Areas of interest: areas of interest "Shenzhen Sports Center"
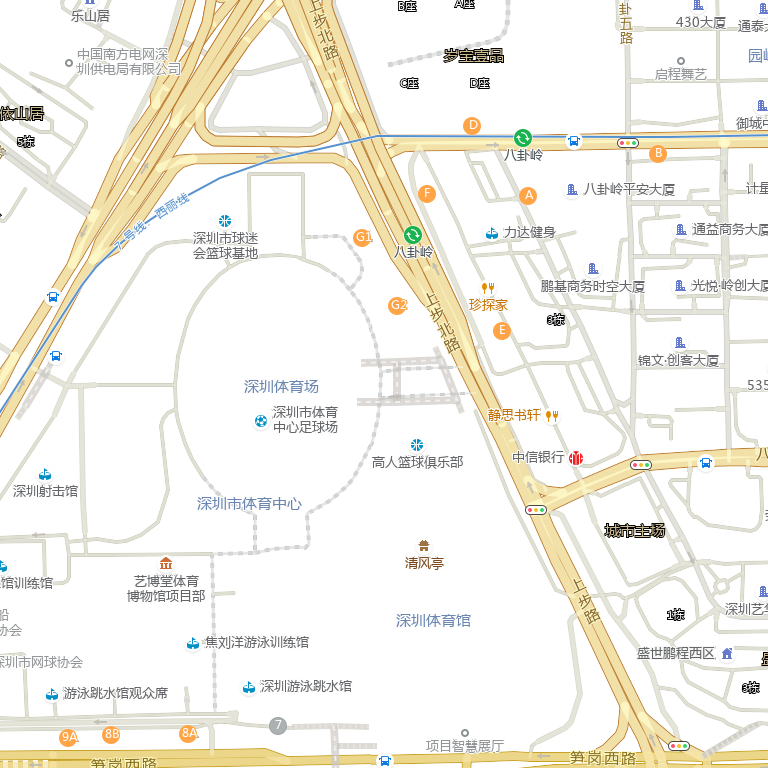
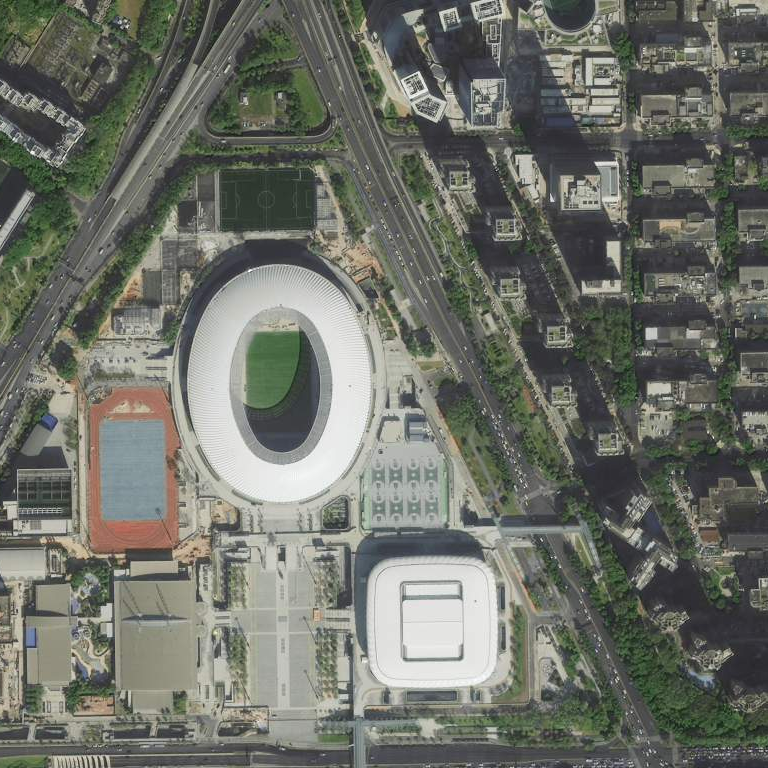